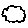
Label: cloud